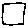
Label: square